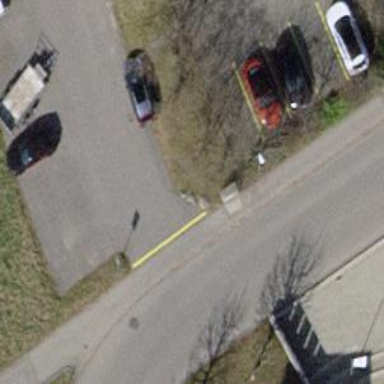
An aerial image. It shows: Street cabinet.